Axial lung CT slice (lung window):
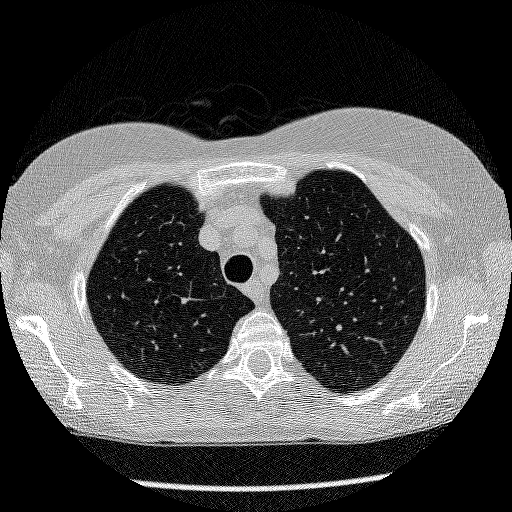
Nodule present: no